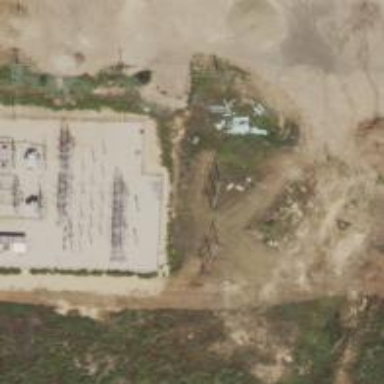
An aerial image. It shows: Distribution substation surrounded by fence.